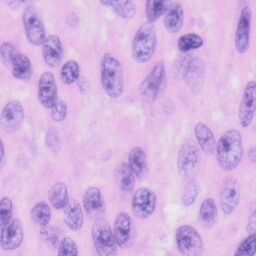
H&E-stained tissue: Skin